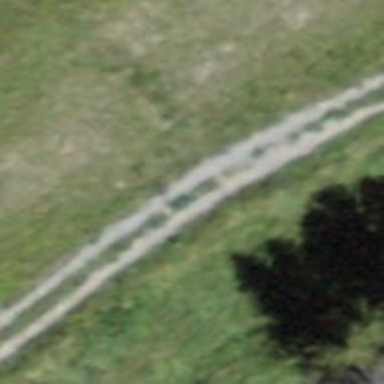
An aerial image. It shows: Downhill track for classic skiing.